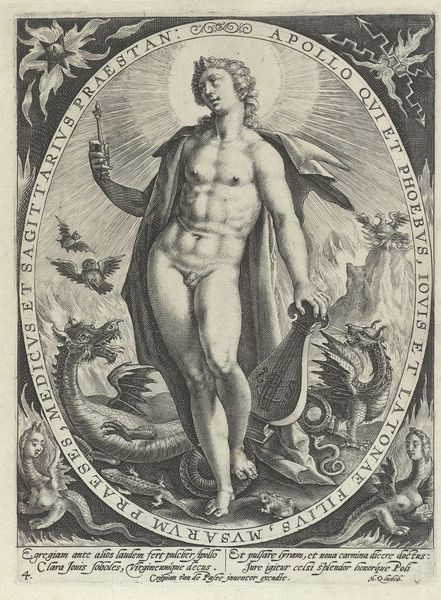
Titel: Apollo: het element vuur
Künstler: Crispijn van de (I) Passe
Standort: Amsterdam
Institution: Rijksmuseum
Schlagwörter: akt, gott, hand, nackt, umhang, blume, brust, licht, zeichnung, blüten, arme, halten, rahmen, taube, hände, instrument, vögel, sonne, musik, locken, oval, beine, füße, schrift, stab, oberkörper, barfuss, penis, strahlen, druck, stich, text, beschriftung, schlange, göttin, geige, heiligenschein, muskel, musen, laute, apoll, eule, leier, ungeheuer, drachen, drache, frosch, umhnag, göttlich, attribut, apollo, römisch, sphinx, monster, harve, lateinisch, imprese, frontispiz, drach, alute